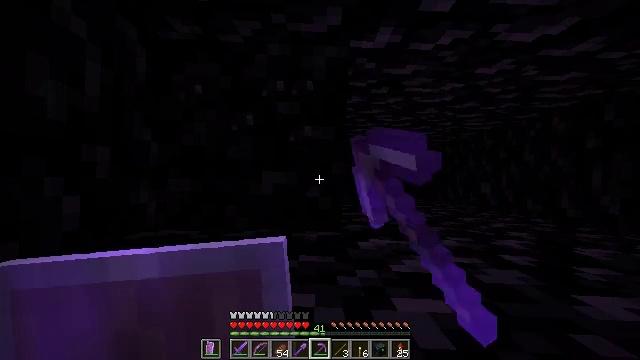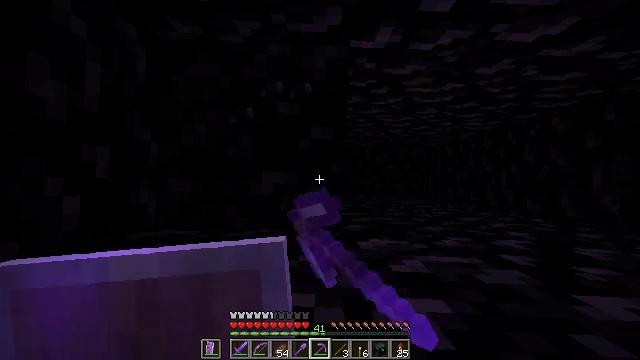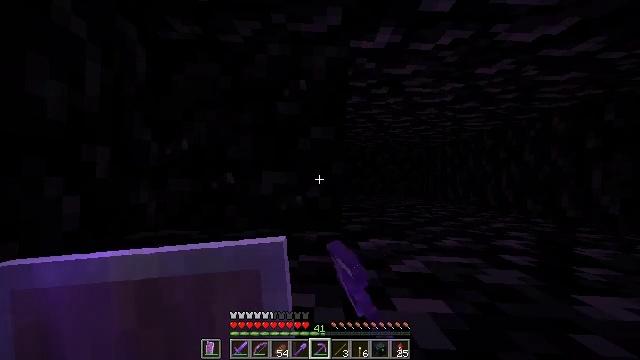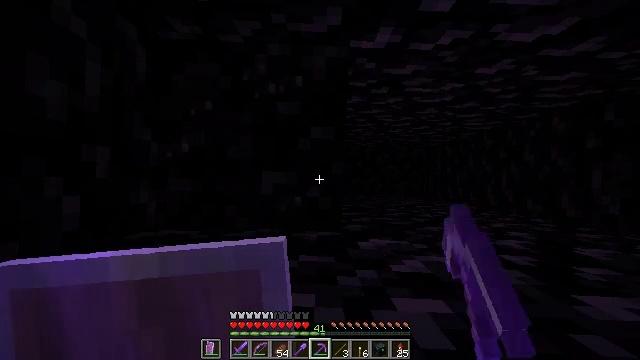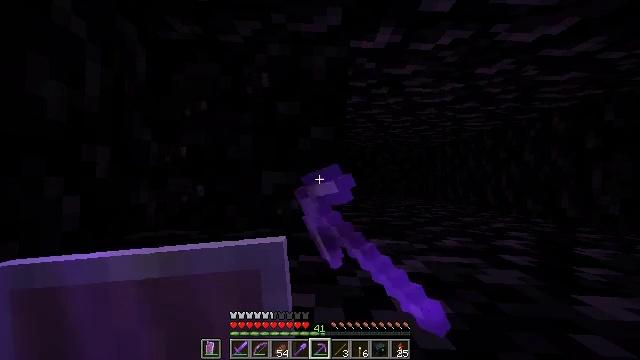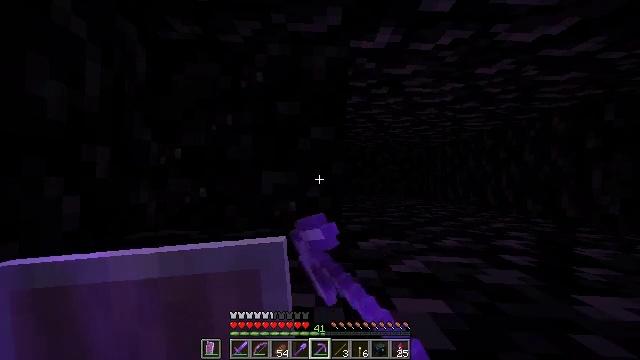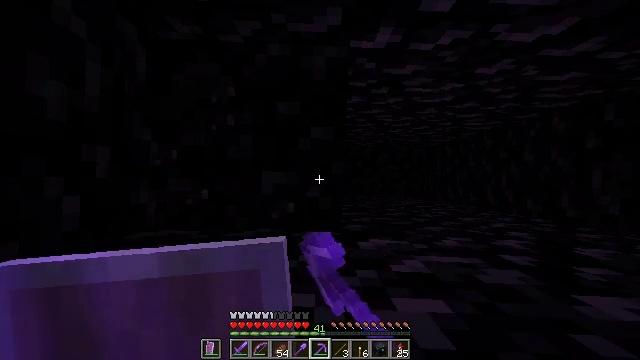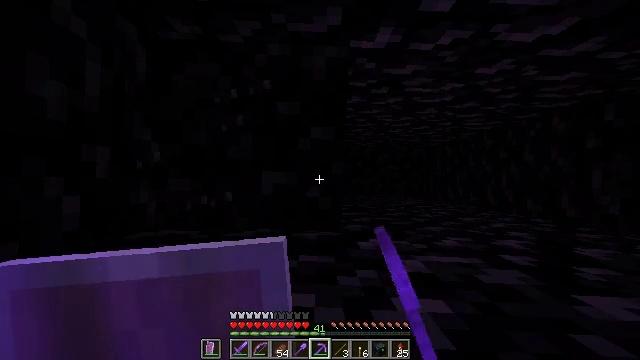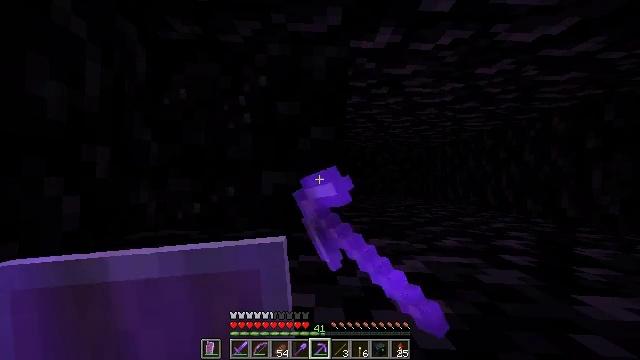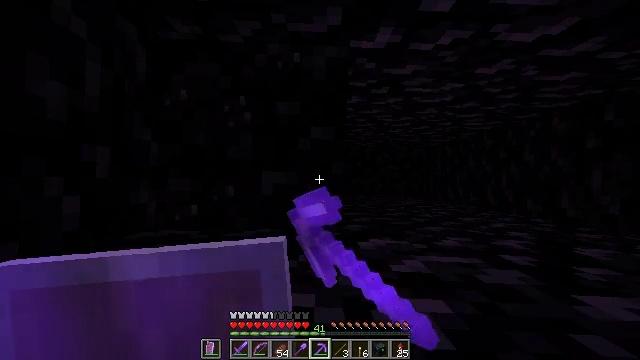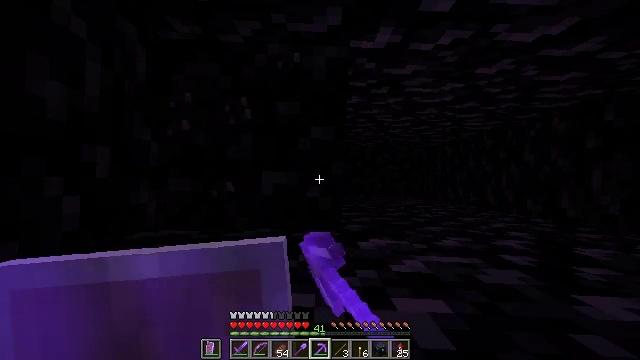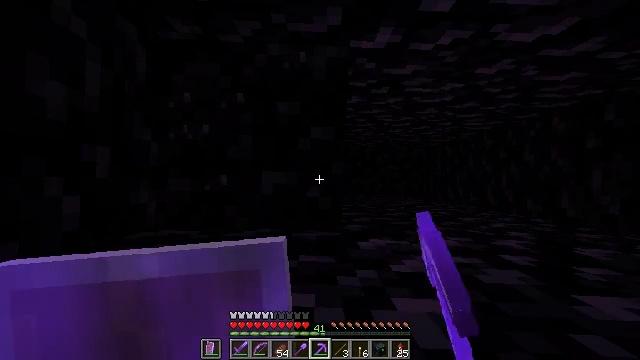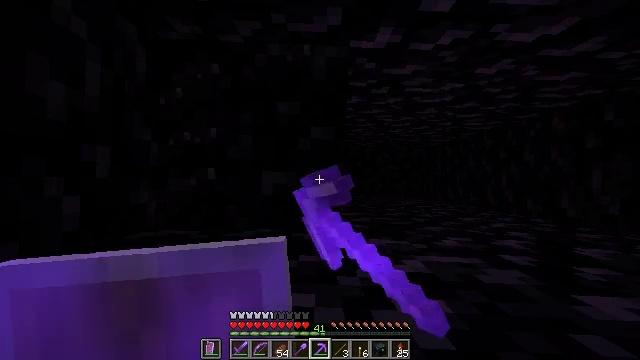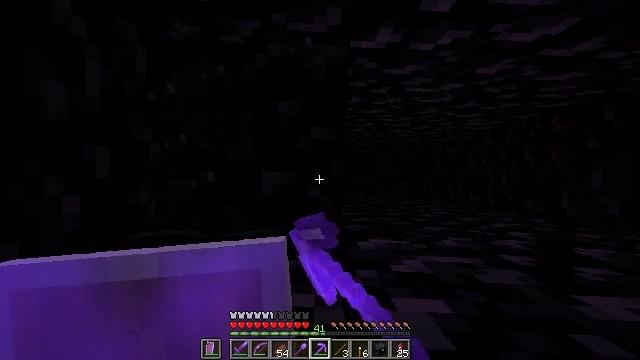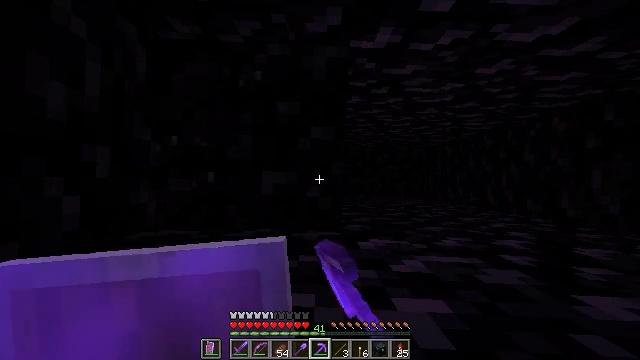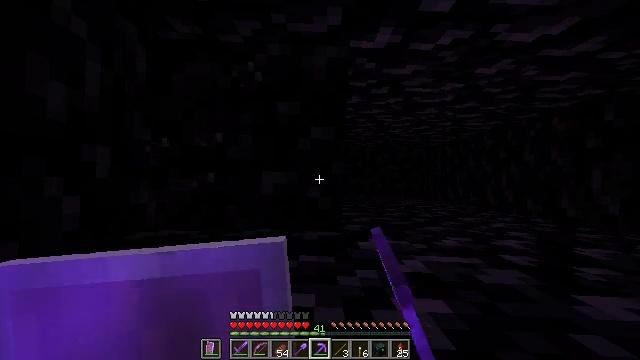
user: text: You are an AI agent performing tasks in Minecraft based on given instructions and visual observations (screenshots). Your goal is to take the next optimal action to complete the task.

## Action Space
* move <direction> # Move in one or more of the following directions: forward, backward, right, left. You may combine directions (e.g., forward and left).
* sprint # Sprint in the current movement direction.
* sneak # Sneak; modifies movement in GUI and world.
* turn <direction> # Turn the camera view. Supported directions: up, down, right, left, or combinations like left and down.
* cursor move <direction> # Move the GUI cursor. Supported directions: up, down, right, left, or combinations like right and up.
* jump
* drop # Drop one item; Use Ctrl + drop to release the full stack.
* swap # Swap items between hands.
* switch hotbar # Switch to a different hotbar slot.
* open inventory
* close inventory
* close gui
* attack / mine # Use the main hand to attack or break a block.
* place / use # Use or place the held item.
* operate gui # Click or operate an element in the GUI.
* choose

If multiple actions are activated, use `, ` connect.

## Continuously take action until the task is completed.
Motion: motion action
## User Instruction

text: Gather obsidian from a lava source.
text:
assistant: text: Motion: attack / mine
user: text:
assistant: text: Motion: attack / mine
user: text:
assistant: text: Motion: attack / mine
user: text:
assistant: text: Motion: attack / mine
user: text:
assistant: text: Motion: attack / mine
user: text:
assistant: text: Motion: attack / mine
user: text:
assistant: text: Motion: attack / mine
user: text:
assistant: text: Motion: attack / mine
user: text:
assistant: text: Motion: attack / mine
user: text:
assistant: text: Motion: attack / mine
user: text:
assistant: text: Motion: attack / mine
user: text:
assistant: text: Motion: attack / mine
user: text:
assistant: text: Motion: attack / mine
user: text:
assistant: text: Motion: attack / mine
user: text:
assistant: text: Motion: attack / mine
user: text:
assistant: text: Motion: attack / mine
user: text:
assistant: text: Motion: attack / mine
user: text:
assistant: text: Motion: attack / mine
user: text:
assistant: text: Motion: attack / mine
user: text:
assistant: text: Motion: attack / mine
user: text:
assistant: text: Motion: attack / mine
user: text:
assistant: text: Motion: attack / mine
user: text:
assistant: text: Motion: attack / mine
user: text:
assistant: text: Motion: attack / mine
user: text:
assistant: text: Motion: attack / mine
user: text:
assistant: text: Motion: attack / mine
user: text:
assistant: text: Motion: attack / mine
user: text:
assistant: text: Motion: attack / mine
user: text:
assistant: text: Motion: attack / mine
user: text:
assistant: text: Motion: attack / mine